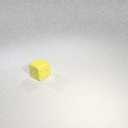
small yellow rubber cube